Question: I created a animation to switch locations. The animation works fine, but it destroys the button in the foreground.
The button should not be affected. What is causing this?

a <URL>
'''
CGFloat speedFactor = 3.0;
CABasicAnimation *slotAnimation = [CABasicAnimation animationWithKeyPath:@"transform.rotation.x"];
[slotAnimation setToValue:[NSNumber numberWithFloat:M_PI_2]];
[slotAnimation setRemovedOnCompletion:NO];
[slotAnimation setFillMode:kCAFillModeBoth];
slotAnimation.duration = .3 / speedFactor;
[[self.fromPositionTextField layer] addAnimation:slotAnimation forKey:@"slotAnimation"];
CABasicAnimation *slotAnimation2 = [slotAnimation copy];
[slotAnimation2 setBeginTime:CACurrentMediaTime()+0.3 / speedFactor];
[[self.toPositionTextField layer] addAnimation:slotAnimation2 forKey:@"slotAnimation"];
dispatch_after(dispatch_time(DISPATCH_TIME_NOW, (int64_t)(.6 / speedFactor * NSEC_PER_SEC)), dispatch_get_main_queue(), ^{
NSArray *positions = @[self.viewModel.fromPosition, self.viewModel.toPosition];
self.viewModel.fromPosition = positions[1];
self.viewModel.toPosition = positions[0];
CABasicAnimation *slotAnimation3 = [CABasicAnimation animationWithKeyPath:@"transform.rotation.x"];
[slotAnimation3 setToValue:[NSNumber numberWithFloat: M_PI *.125/4.0]];
[slotAnimation3 setRemovedOnCompletion:NO];
[slotAnimation3 setFillMode:kCAFillModeBoth];
slotAnimation3.duration = .3 / speedFactor;
[slotAnimation3 setBeginTime:CACurrentMediaTime()+0.3 / speedFactor];
[[self.fromPositionTextField layer] addAnimation:slotAnimation3 forKey:@"slotAnimation2"];
CABasicAnimation *slotAnimation4 = [slotAnimation3 copy];
[slotAnimation4 setBeginTime:CACurrentMediaTime()+0.6 /speedFactor];
[[self.toPositionTextField layer] addAnimation:slotAnimation4 forKey:@"slotAnimation2"];
dispatch_after(dispatch_time(DISPATCH_TIME_NOW, (int64_t)(1.2/speedFactor * NSEC_PER_SEC)), dispatch_get_main_queue(), ^{
[self.fromPositionTextField.layer removeAllAnimations];
[self.toPositionTextField.layer removeAllAnimations];
});
});
'''
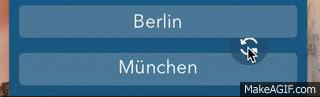
Answer: Try using the zPosition property of the button's layer (it's a CALayer object) to change the z-index of the button.
'''
myButton.layer.zPosition = 100;
'''
Larger values are "on top". The default value is 0.
You need to import the QuartzCore framework to access the layer.
[edit] Changed answer to 100 incase it is just copied rather than the comments read